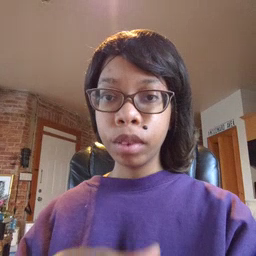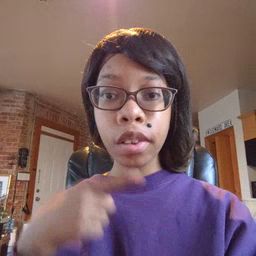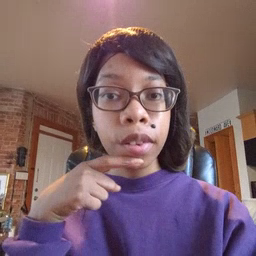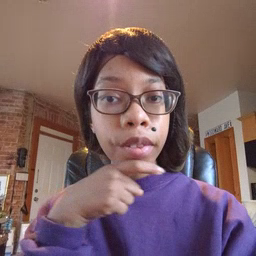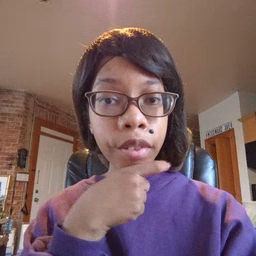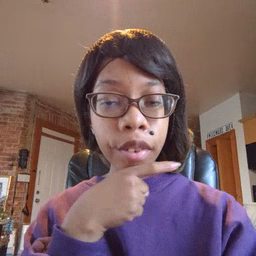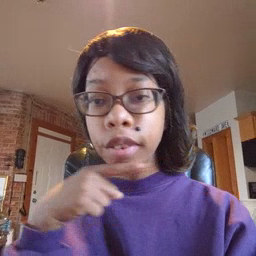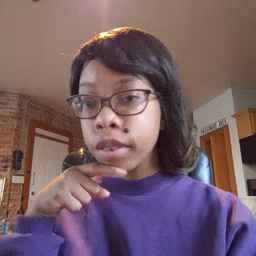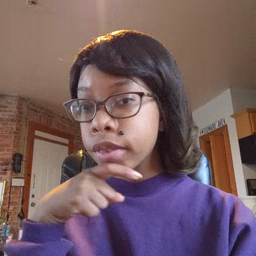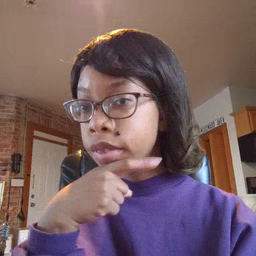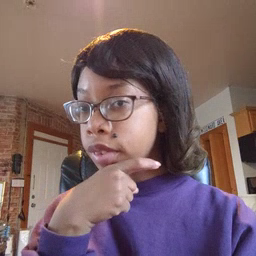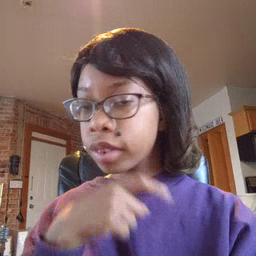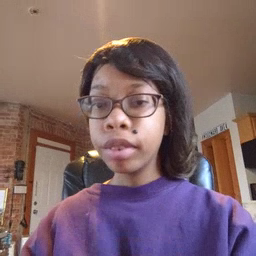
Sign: cereal